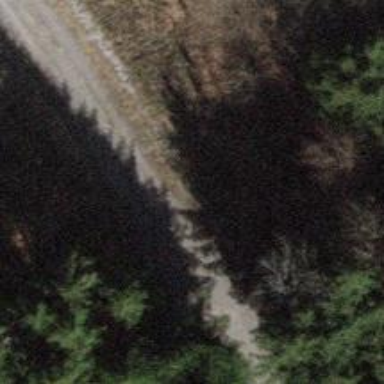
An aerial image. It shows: Gravel track with grade2 tracktype.